Question: I found a template allowing to create new "blocks" in my document via click on a button.
When I click the + sign reported in the attachment, a horizontal line is drawn and a new are for writing text with the same format as the first is create. The + sign is again available and I can keep creating blocks.
What is that element? Where do I create my own?
Thanks.

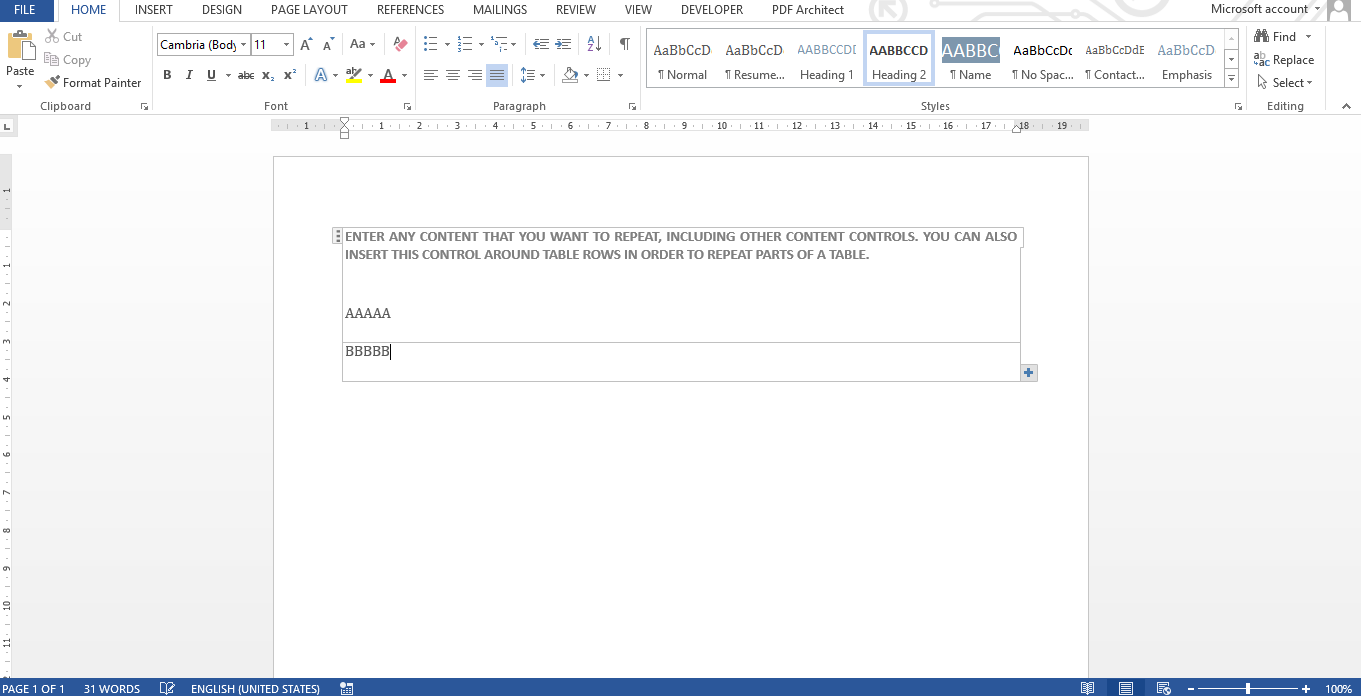
Answer: Thanks to <URL> I confirm they are:
> repeating section content controls, new in Word 2013.